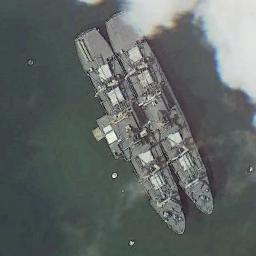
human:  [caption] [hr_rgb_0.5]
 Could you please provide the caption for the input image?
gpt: There are two ships at sea .

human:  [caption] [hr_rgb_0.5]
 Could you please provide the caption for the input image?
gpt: Two ships side by side on the blue sea .

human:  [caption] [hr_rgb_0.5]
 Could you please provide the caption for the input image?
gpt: The two cargo ships are in the deep blue water .

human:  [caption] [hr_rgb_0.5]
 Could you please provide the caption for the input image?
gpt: There are two ships in the green water .

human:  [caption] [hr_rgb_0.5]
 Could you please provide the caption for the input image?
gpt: There are two ships surrounded by water .